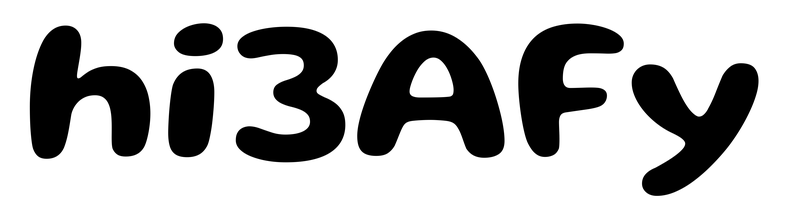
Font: Gluten_SemiBold